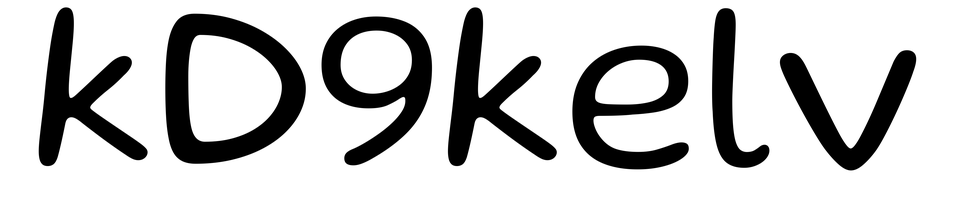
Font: Gluten_Light